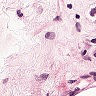
Metastatic tissue present: no